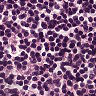
Metastatic tissue present: no